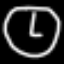
Label: clock